Field crop: tomato
Growth stage: 1
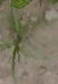
Species: cyperus